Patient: sex M, age 66
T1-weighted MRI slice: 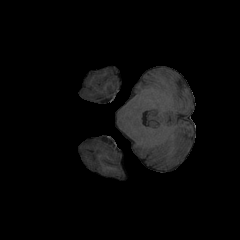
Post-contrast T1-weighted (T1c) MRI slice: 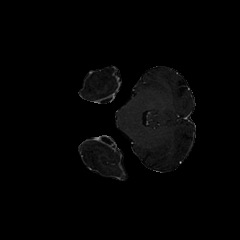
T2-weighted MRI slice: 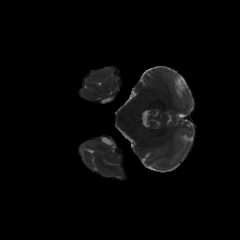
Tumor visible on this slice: no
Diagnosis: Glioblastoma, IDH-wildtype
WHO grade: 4